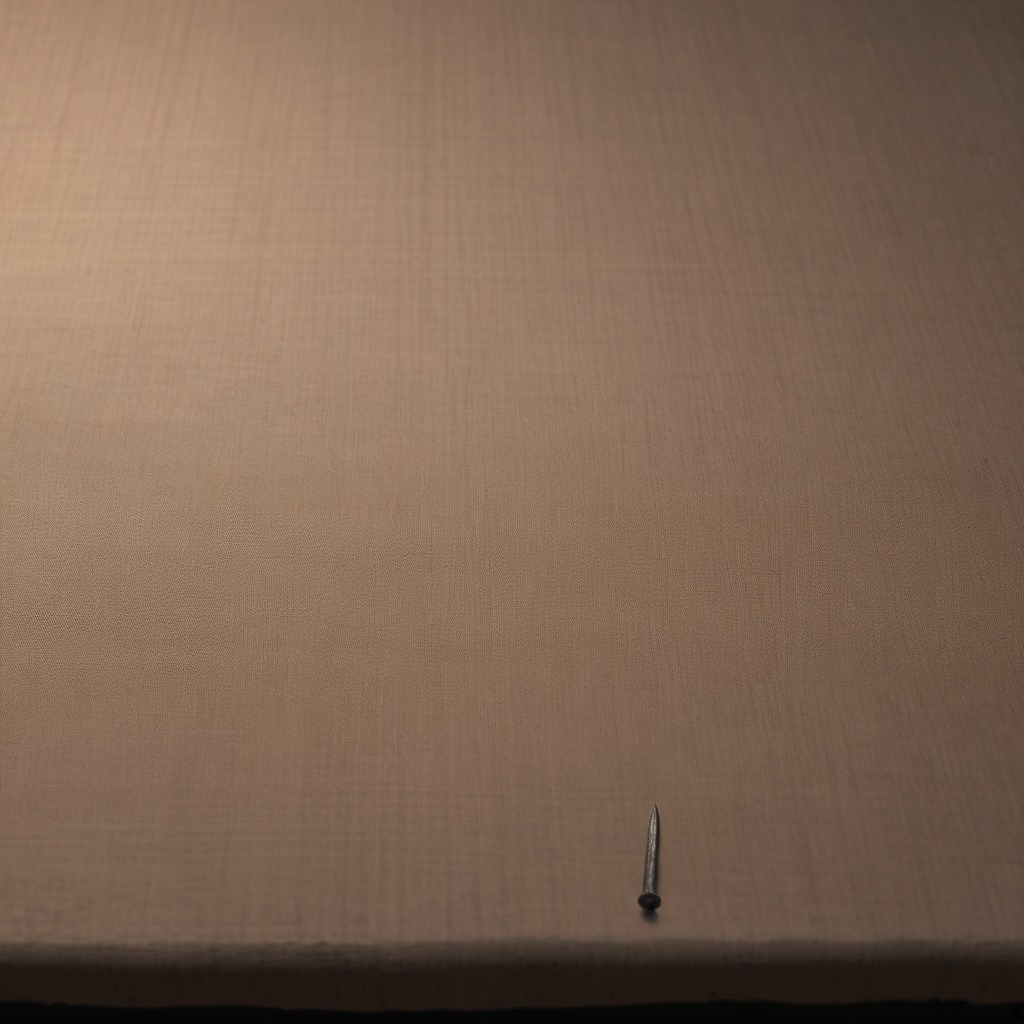
An iron nail is lying on a wooden table.